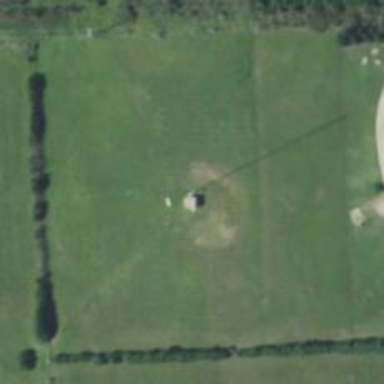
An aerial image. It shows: Communications tower of type communication.